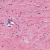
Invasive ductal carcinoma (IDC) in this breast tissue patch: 1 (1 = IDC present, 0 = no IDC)